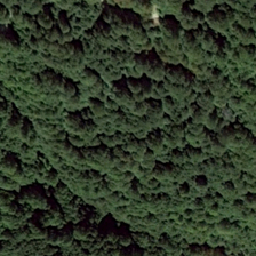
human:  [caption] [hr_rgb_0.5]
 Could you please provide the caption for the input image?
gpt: It is dark green and light green.

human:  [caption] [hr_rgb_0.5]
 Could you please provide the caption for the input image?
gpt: A very big forest.

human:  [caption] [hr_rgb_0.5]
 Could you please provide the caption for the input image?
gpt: A very large forest.

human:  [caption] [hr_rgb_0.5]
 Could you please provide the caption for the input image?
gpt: It's dark green and light green.

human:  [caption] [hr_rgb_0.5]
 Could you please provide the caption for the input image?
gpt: a very large forest.